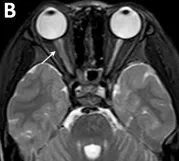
Neuroimaging changes of the patient with systemic lupus erythematosus (SLE)/Sjogren's syndrome (SS) and NMOSD. The left optic nerve was obviously smaller than the right through MRI.
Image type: radiology (mri)